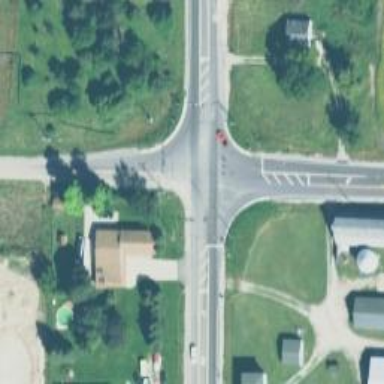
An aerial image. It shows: Marked crossing on the road.